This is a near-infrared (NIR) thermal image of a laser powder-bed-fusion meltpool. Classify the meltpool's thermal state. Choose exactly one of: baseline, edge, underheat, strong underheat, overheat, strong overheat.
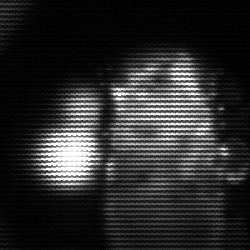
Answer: strong underheat